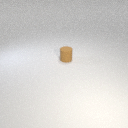
small brown rubber cylinder